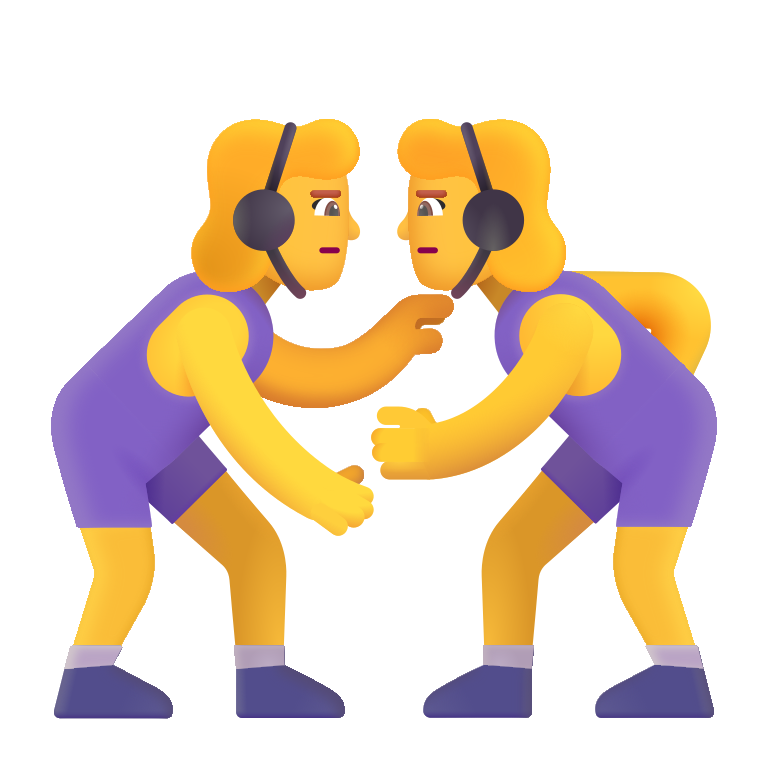
woman wrestling color default